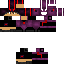
A male skeleton skin with dark skin, wearing brown helmet dressed in a purple armor chest and black pants, featuring a closed mouth.